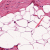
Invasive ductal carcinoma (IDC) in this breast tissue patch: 0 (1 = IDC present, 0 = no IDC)